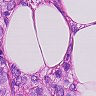
Metastatic tissue present: yes